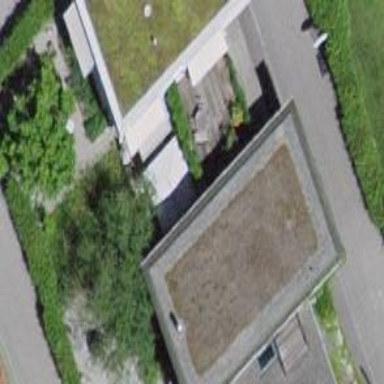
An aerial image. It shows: Flat roof on building.